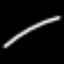
Label: line